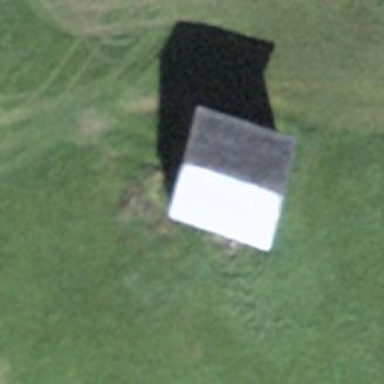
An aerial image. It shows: Farm auxiliary building.